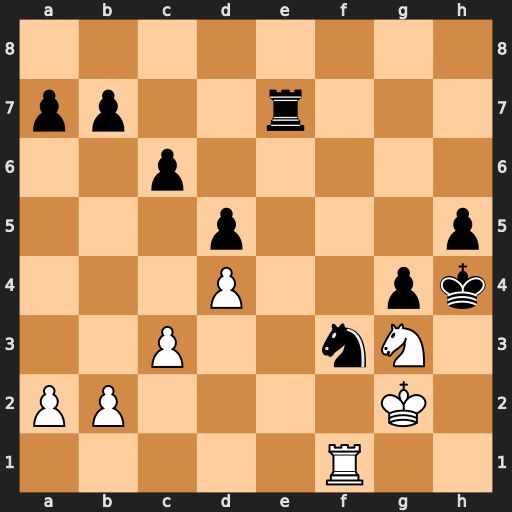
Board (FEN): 8/pp2r3/2p5/3p3p/3P2pk/2P2nN1/PP4K1/5R2
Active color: w
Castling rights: -
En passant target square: -
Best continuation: Nf5+ Kg5 Nxe7